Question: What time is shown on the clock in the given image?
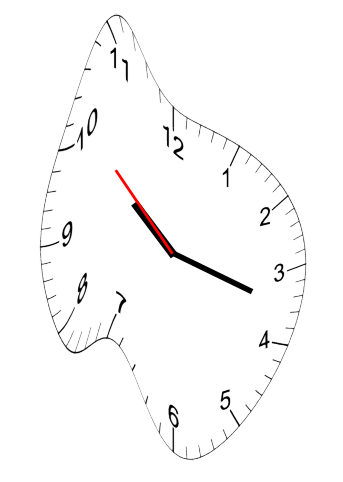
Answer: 10:17:52